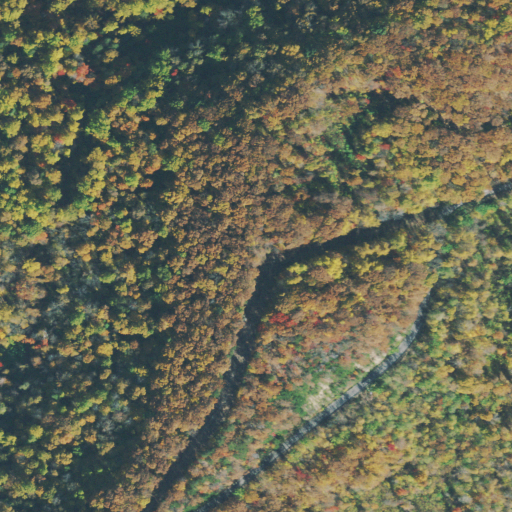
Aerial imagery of ridge(s) in Tennessee named Laboring Backbone containing deciduous forest, open development, and low intensity development